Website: walmart
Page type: address-validator
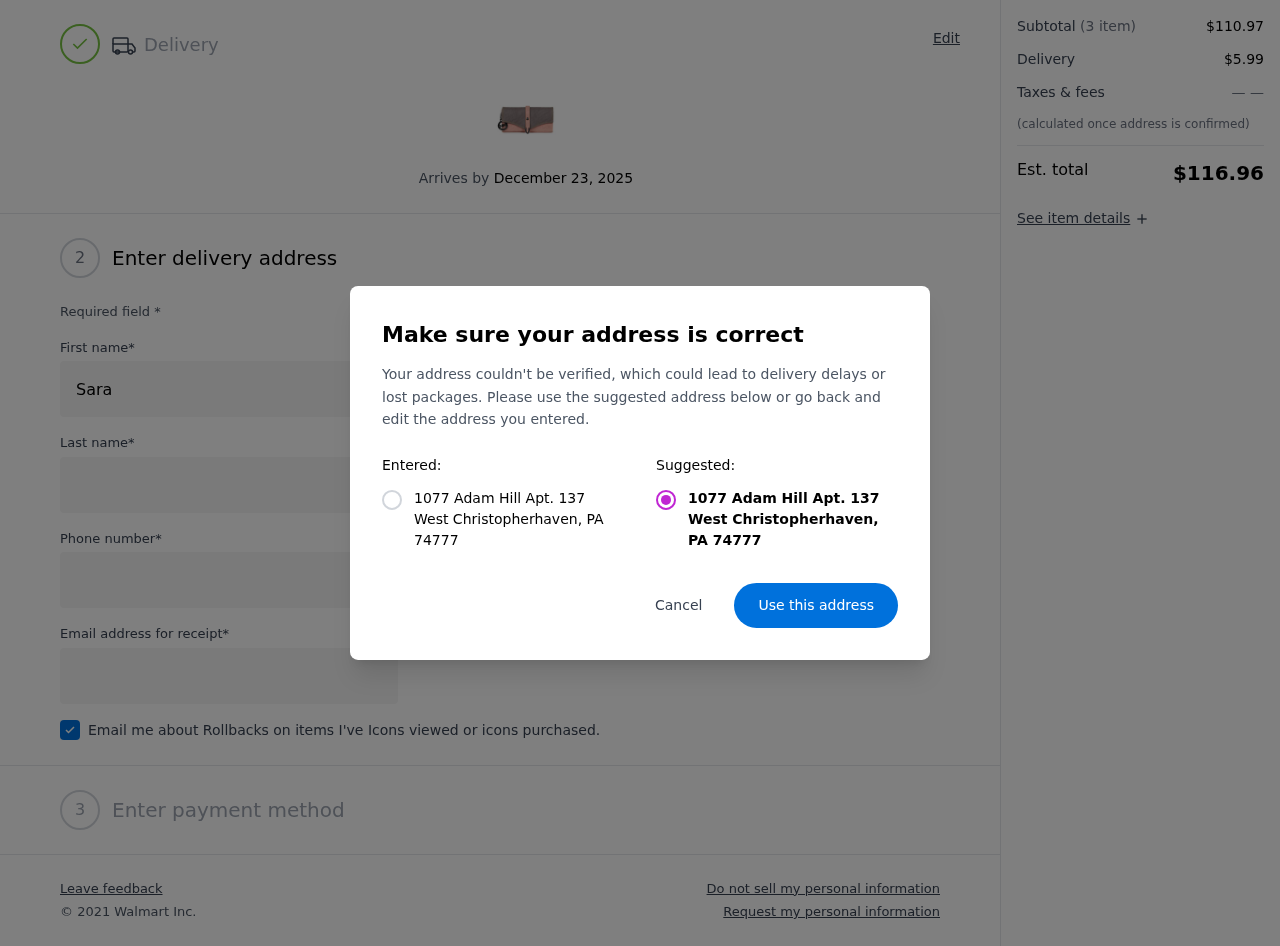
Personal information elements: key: PII_CITY
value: West Christopherhaven
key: PII_POSTCODE
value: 74777
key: PII_STATE_ABBR
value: PA
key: PII_STREET
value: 1077 Adam Hill Apt. 137
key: PII_FIRSTNAME
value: Sara
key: PII_LASTNAME
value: Herrera
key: PII_STREET2
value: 9957 Adam View Apt. 571
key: PII_PHONE
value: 9969046096
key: PII_EMAIL
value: sara.herrera@hotmail.com
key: PII_POSTCODE_FULL
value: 74777
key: PII_POSTCODE_NUMERIC
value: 74777
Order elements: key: ORDER_DELIVERY_DATE
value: December 23, 2025
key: ORDER_SUBTOTAL
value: $110.97
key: ORDER_SHIPPING_COST
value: $5.99
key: ORDER_TOTAL
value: $116.96